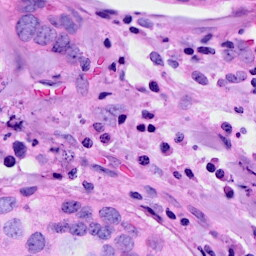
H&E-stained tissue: Breast